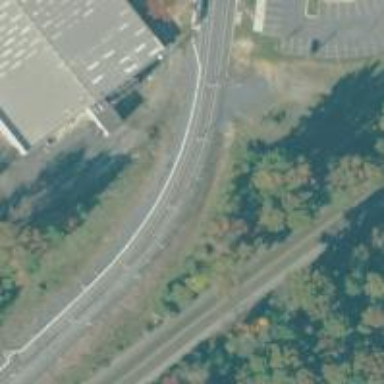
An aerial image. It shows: Light rail electrified with contact line.